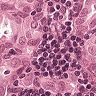
Metastatic tissue present: yes